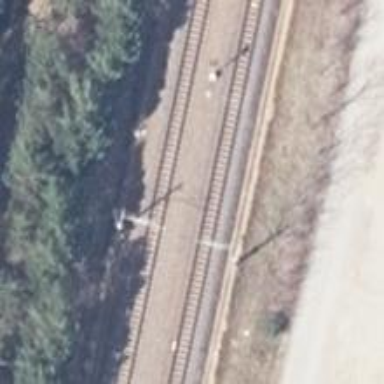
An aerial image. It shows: Milestone along the railway track with catenary mast.